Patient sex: F
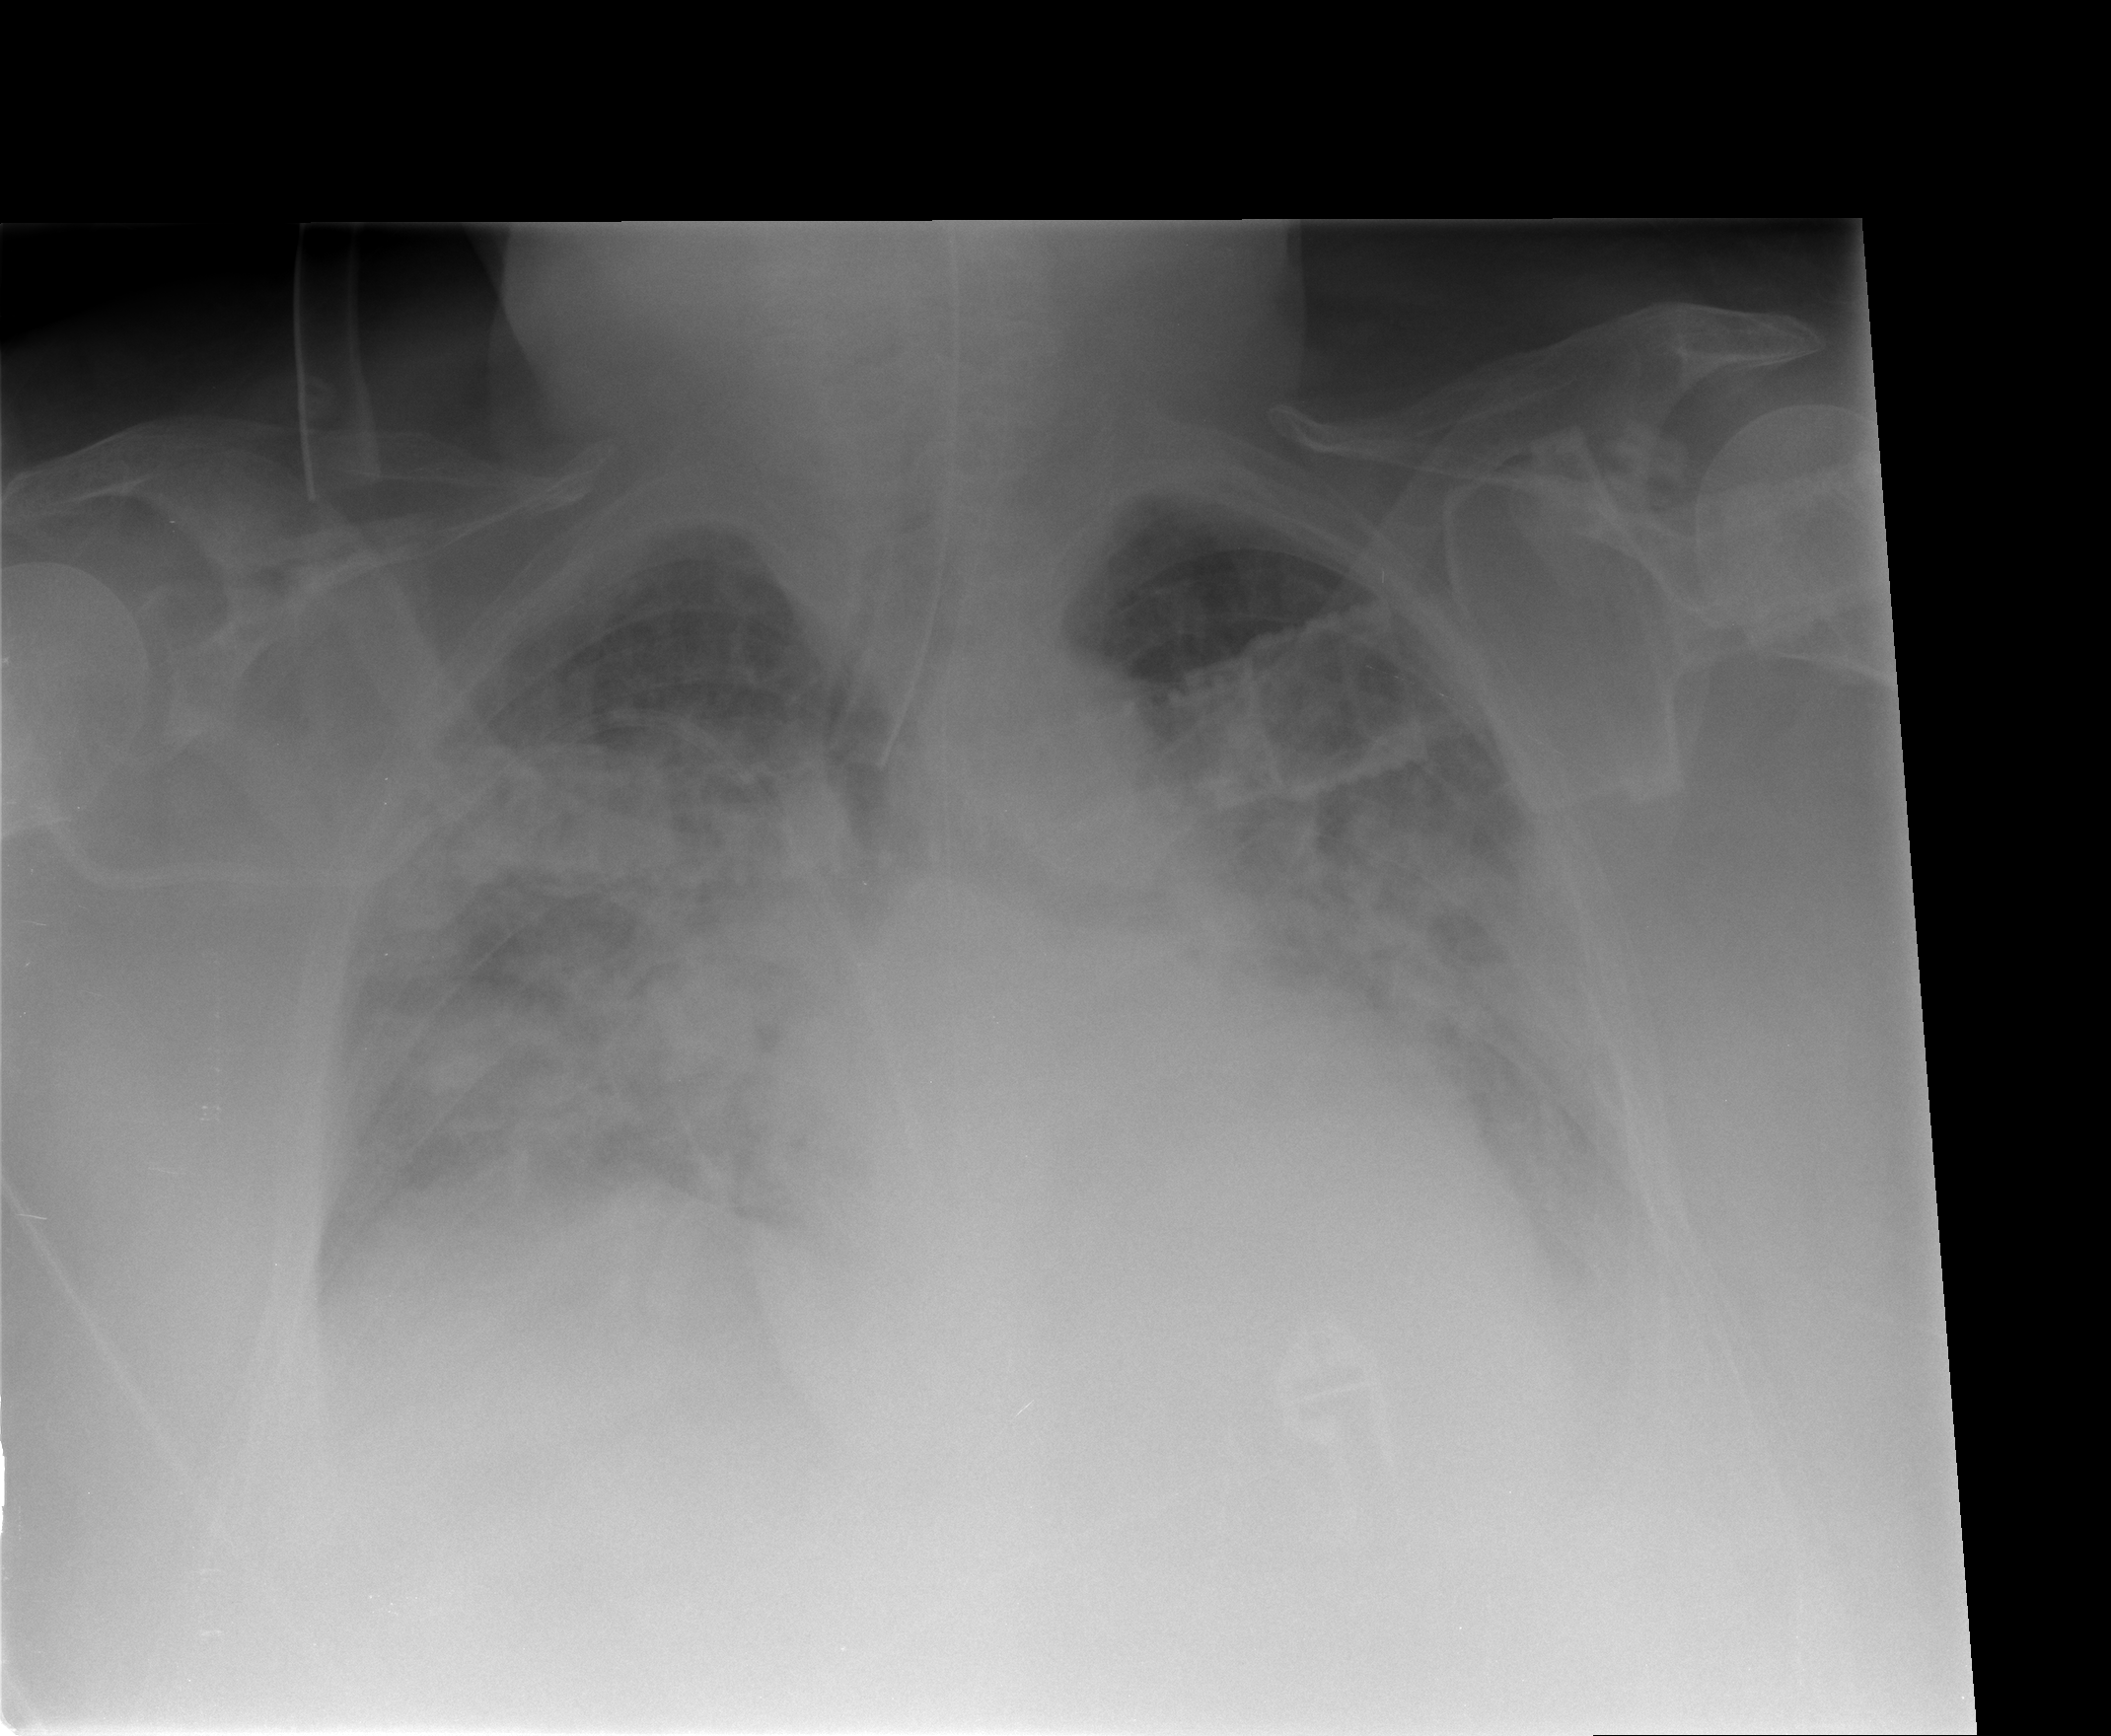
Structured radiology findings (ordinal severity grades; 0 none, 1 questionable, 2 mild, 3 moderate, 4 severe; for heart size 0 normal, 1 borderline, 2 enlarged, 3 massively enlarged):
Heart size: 2
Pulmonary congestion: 3
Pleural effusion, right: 2
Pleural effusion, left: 2
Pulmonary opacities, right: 3
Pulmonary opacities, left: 3
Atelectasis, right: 3
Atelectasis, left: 3